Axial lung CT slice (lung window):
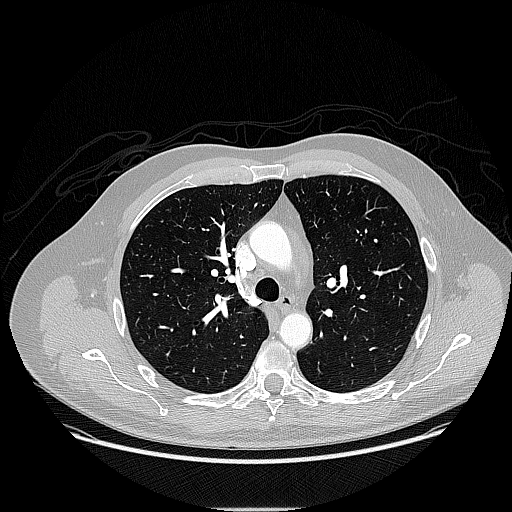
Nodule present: no